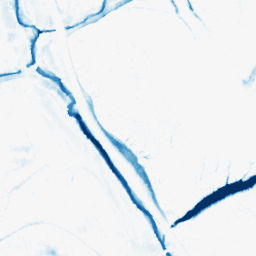
Category: morphological
Decomposition family: morphological_ellipse
Decomposition parameters: operation: closing
width: 20
height: 10
Upsampling method: sinc_hamming
Upsampling parameters: scale: 4
kernel_size: 8
Upsampling scale: 4